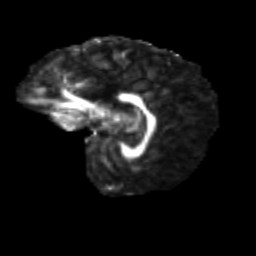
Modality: FA
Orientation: sagittal
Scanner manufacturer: siemens
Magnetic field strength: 3 T
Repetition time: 9.2 s
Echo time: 0.084 s